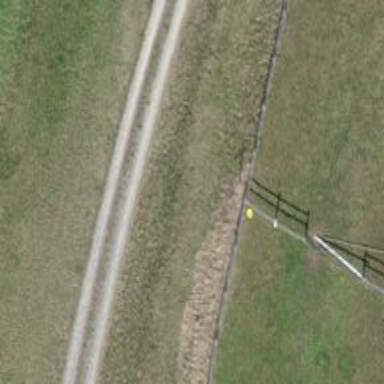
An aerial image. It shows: Well-maintained track road with grade 1 tracktype.